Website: bh-photo
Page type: gifting
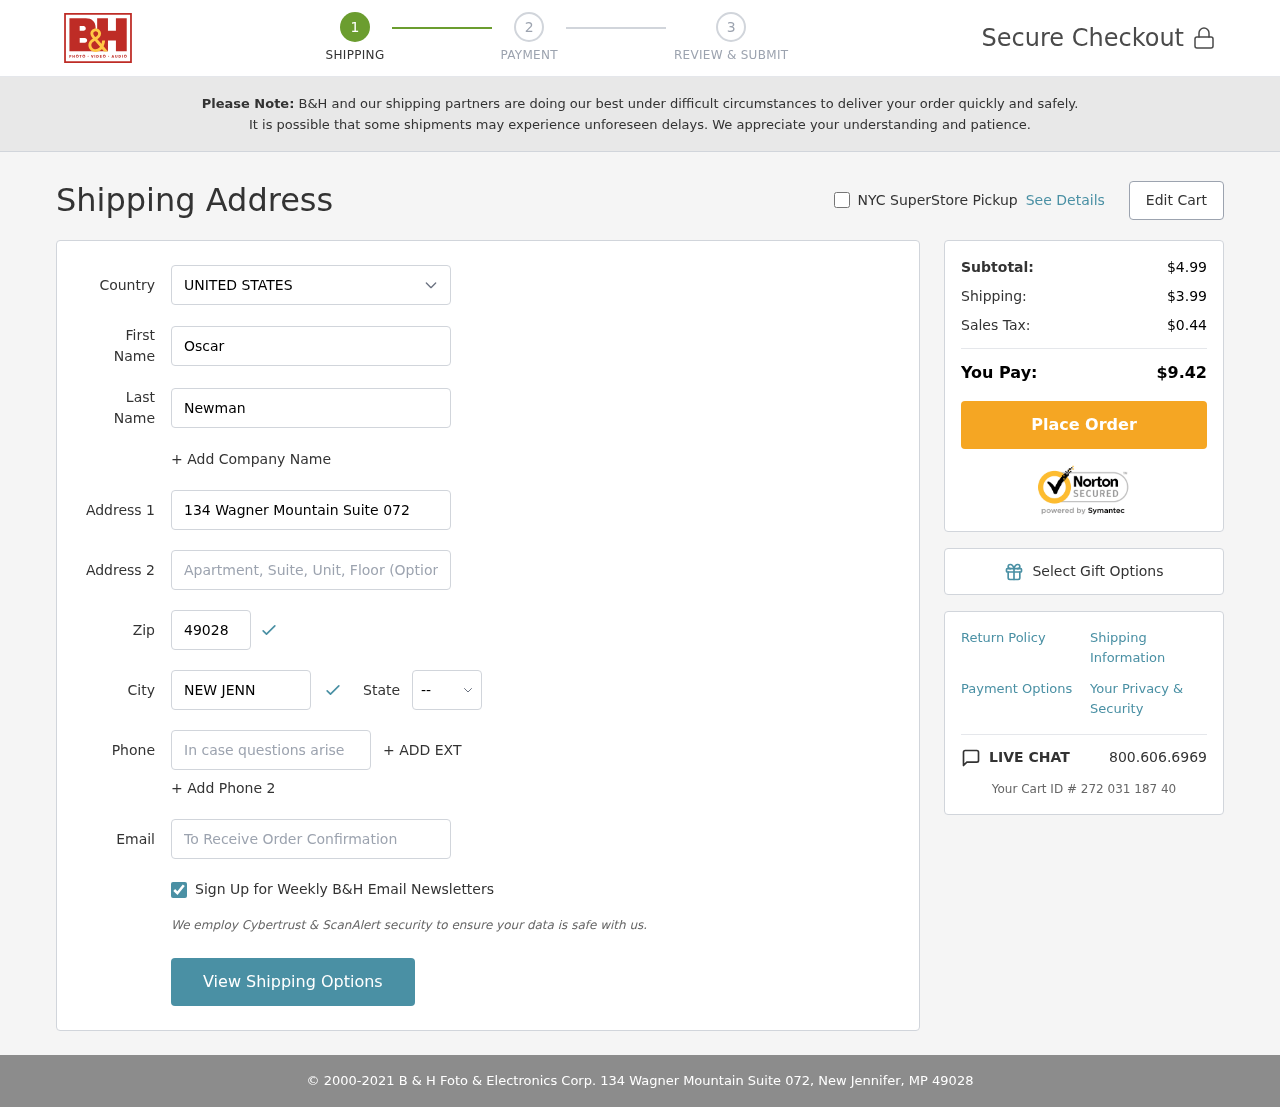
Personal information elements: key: PII_CITY
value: New Jennifer
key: PII_COUNTRY
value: United States
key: PII_EMAIL
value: oscar.newman@gmail.com
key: PII_FIRSTNAME
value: Oscar
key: PII_LASTNAME
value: Newman
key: PII_PHONE
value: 4523756668
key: PII_POSTCODE
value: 49028
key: PII_STATE_ABBR
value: MP
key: PII_STREET
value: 134 Wagner Mountain Suite 072
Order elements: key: ORDER_SUBTOTAL
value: $4.99
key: ORDER_SHIPPING_COST
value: $3.99
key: ORDER_TAX
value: $0.44
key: ORDER_TOTAL
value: $9.42
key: ORDER_ID
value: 272 031 187 40